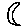
Label: moon